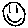
Label: smiley face